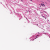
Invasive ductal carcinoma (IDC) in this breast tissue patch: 0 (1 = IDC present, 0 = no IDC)